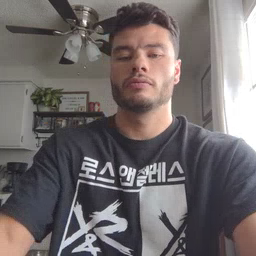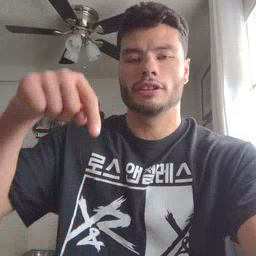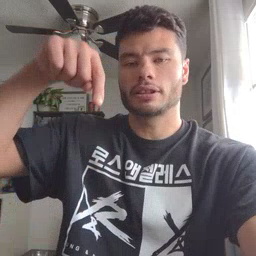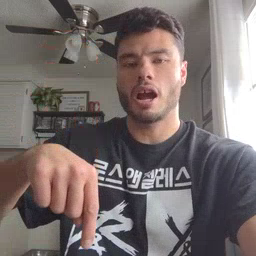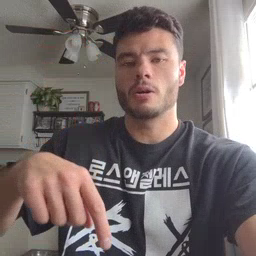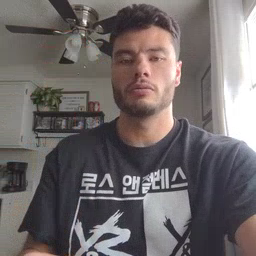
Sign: down